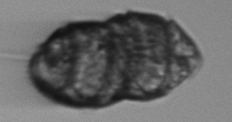
Label: Margalefidinium